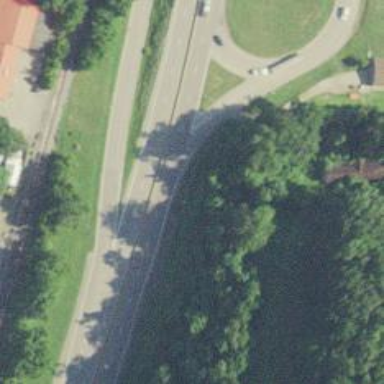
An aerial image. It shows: Motorway junction.